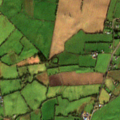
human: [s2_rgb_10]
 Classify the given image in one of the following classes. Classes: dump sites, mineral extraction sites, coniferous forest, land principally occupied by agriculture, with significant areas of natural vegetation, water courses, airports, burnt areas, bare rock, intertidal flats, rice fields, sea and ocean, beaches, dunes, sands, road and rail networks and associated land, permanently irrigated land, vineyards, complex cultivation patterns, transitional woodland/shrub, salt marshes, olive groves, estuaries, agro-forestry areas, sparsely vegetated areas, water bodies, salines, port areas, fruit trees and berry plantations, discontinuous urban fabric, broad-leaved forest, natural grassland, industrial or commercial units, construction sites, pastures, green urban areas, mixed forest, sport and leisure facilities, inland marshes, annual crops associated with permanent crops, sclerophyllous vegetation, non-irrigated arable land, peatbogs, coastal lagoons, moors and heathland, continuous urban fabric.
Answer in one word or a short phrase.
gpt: non-irrigated arable land, pastures